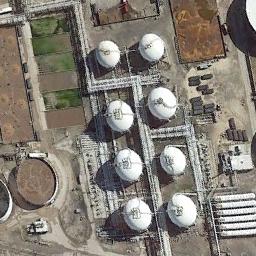
Label: storage tanks